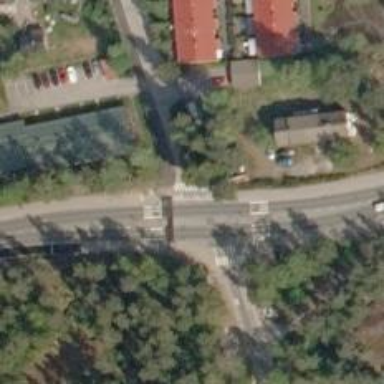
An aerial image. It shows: Uncontrolled crossing on the road.